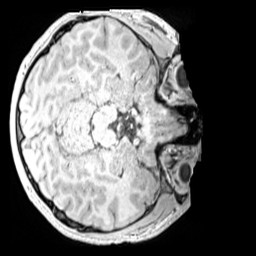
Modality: MP2RAGE
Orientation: axial
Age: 12
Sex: male
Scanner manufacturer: siemens
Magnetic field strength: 3 T
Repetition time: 4 s
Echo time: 0.00299 s